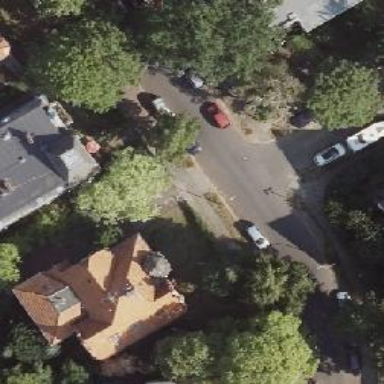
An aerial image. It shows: Residential road with asphalt surface. There are parallel parking lanes on both sides.